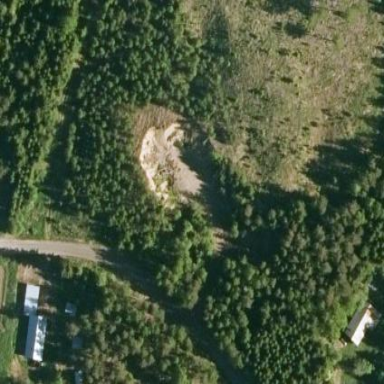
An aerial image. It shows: Quarry area.